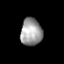
Tissue: prostate
Cell type: Myeloid cells
Senescence score: 0.3515
Nuclear area (px): 579
Mean DAPI intensity: 155.772